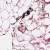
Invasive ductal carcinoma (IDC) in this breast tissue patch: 0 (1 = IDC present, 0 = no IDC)